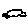
Label: car